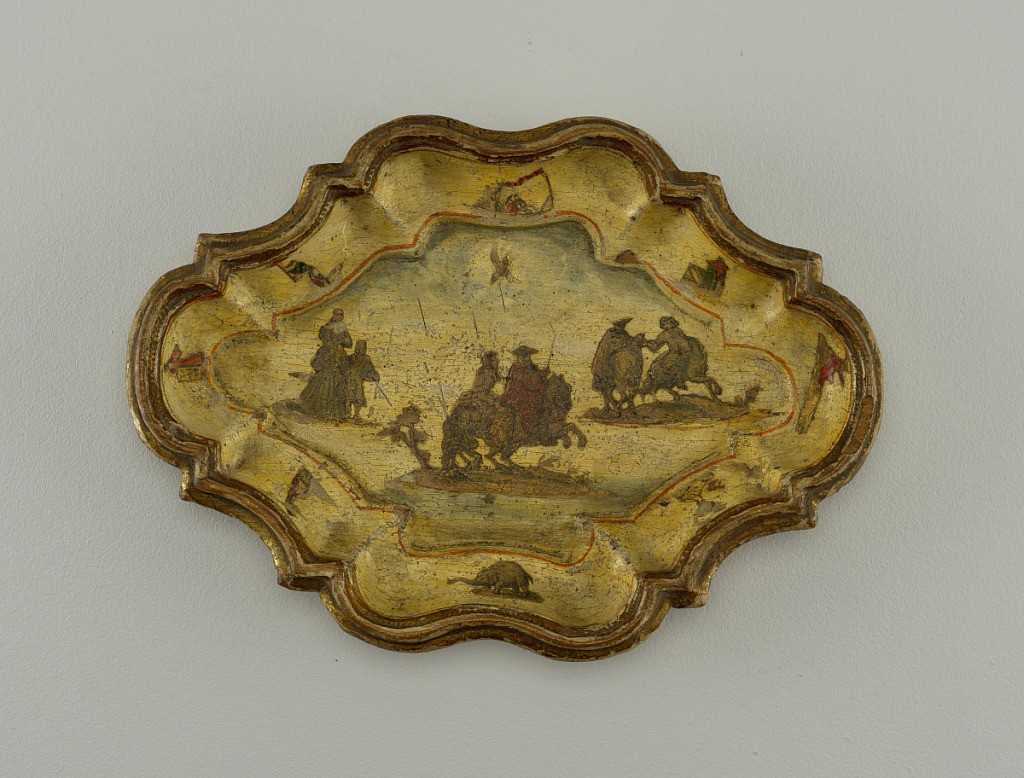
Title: Dish with Figures on Horseback
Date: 18th century
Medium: wood, paper, paint, lacquer
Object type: Dish
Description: Oblong lobed tray with molded edge, of painted wood. Engraved decoupage of four persons on horseback, and a standing woman and child at center. On the rim, chinoiserie and an elephant.